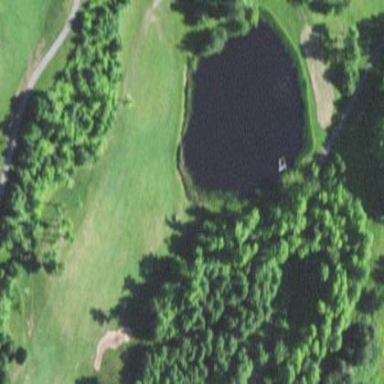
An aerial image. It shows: Picturesque scene of golf course with lateral water hazard.